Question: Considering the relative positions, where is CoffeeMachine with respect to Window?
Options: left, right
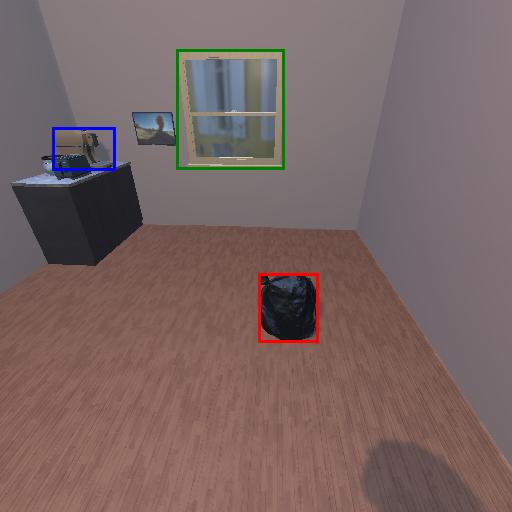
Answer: left